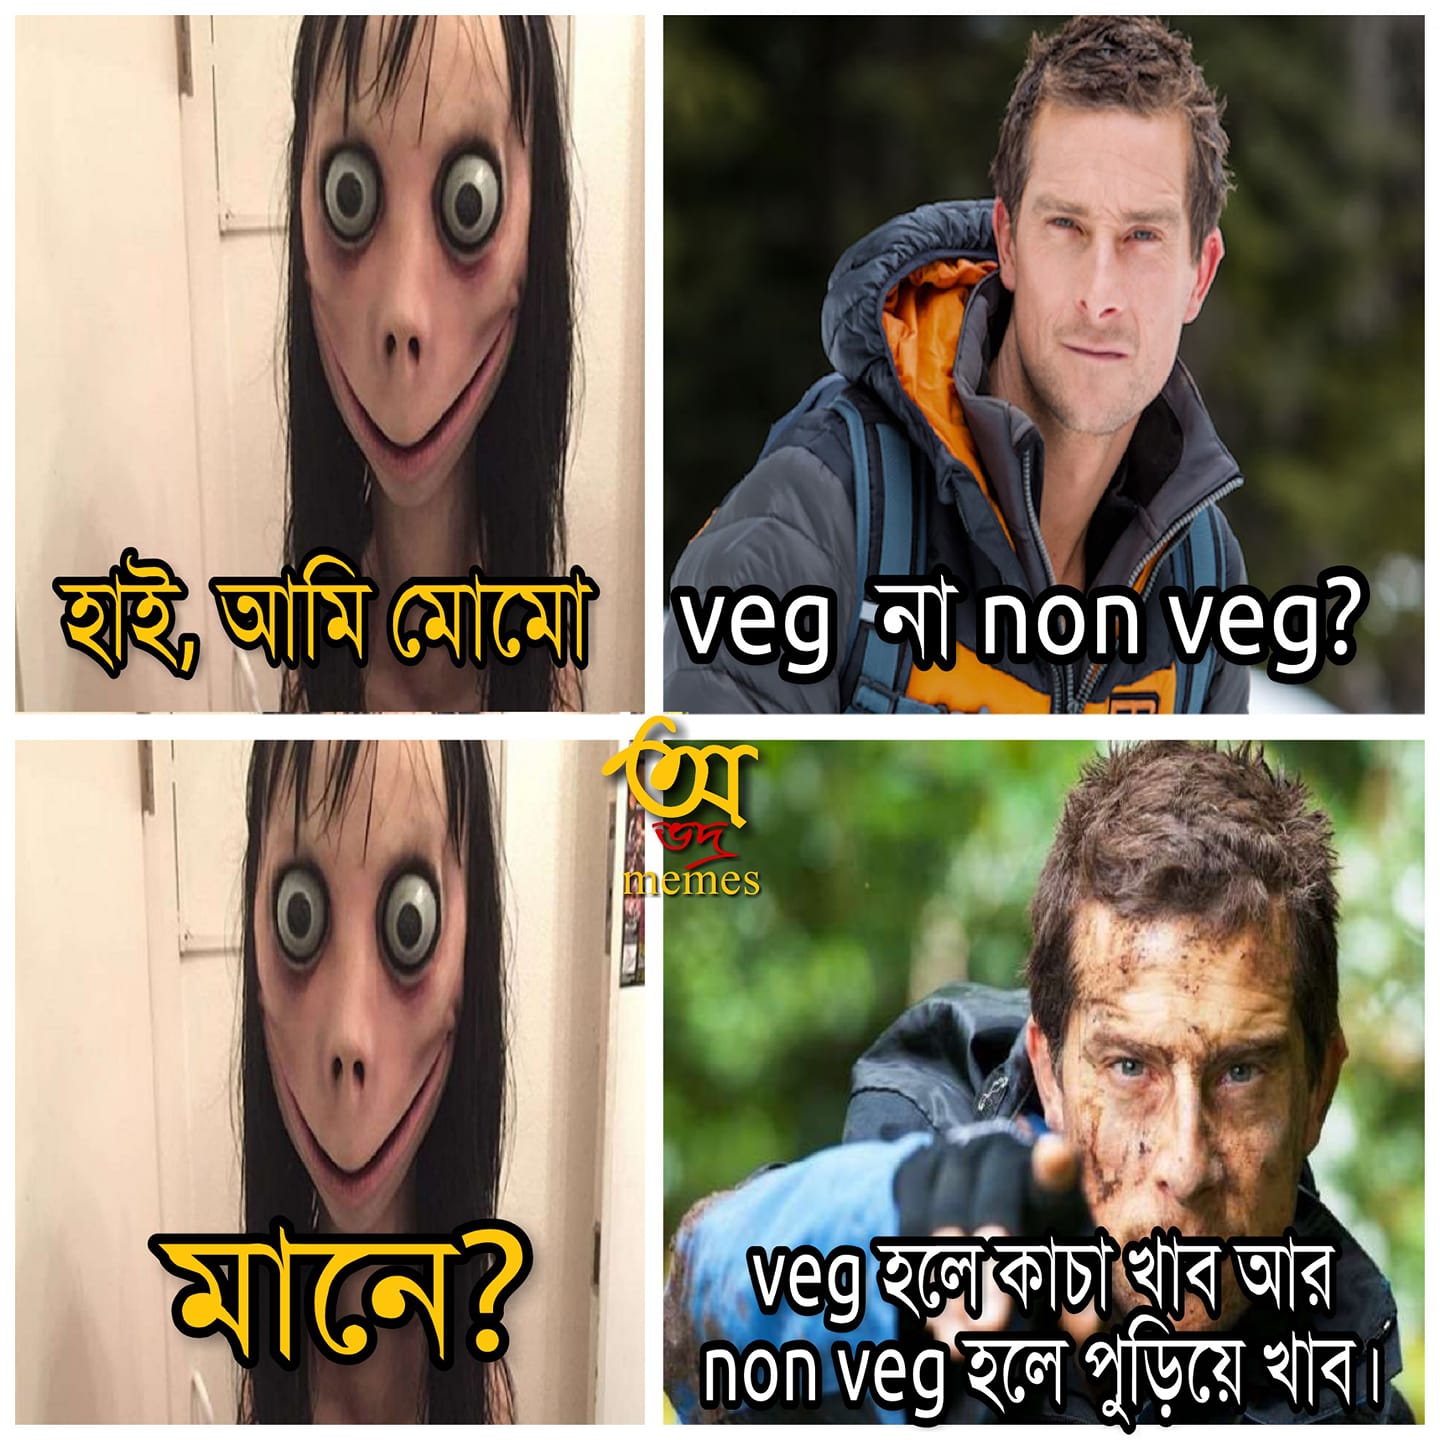
Caption: হাই, আমি মোমো  veg না non veg?     মানে  veg হলে কাচা খাব আর  non veg হলে পুড়িয়ে খাব ।
Label: non-hate